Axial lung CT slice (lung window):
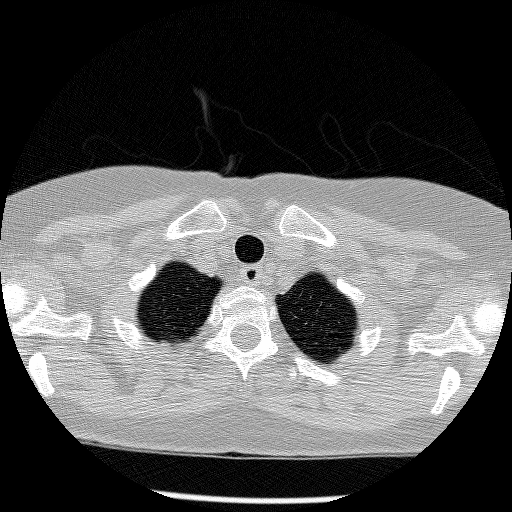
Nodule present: no